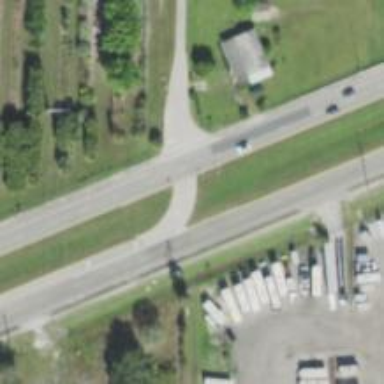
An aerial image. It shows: Trunk link highway.